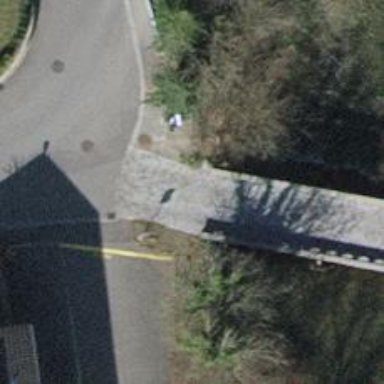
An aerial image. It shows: Cobblestone bridge over service road.